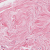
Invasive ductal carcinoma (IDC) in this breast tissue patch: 0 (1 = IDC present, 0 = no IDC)